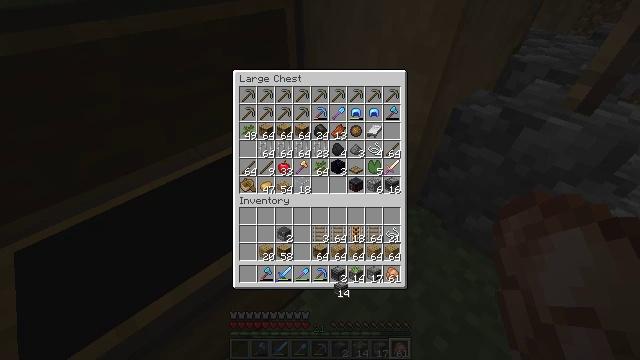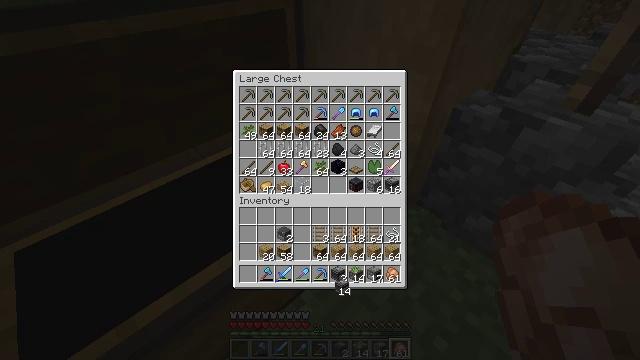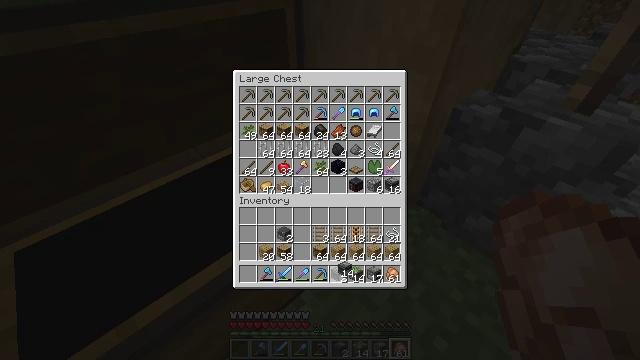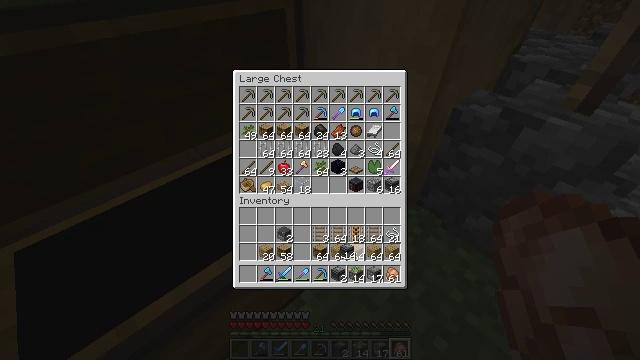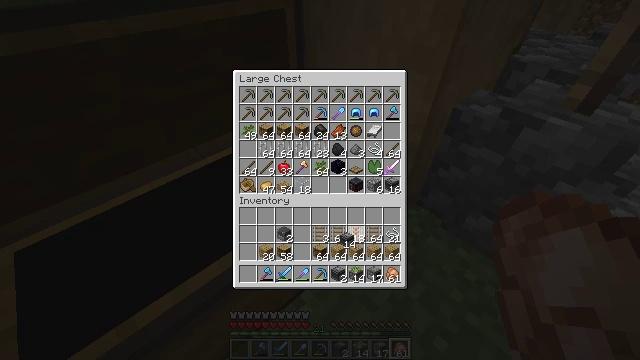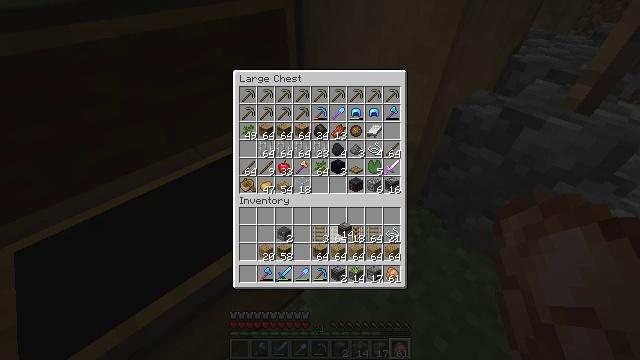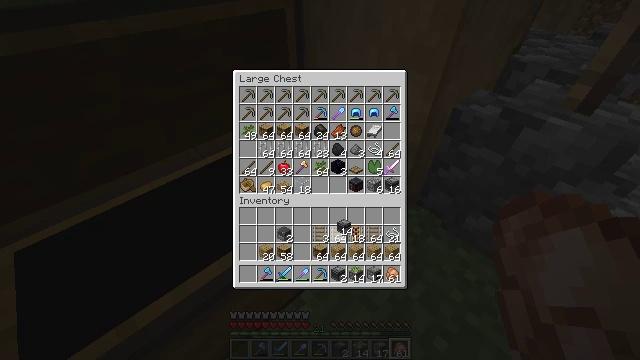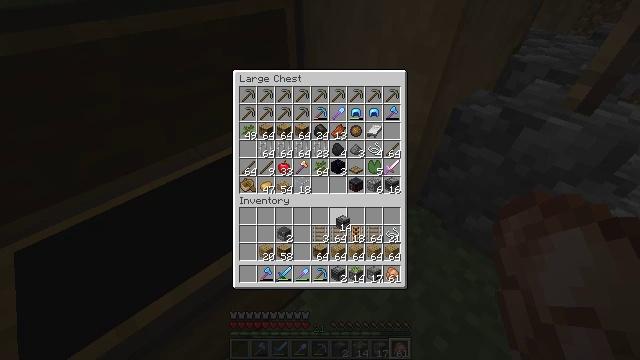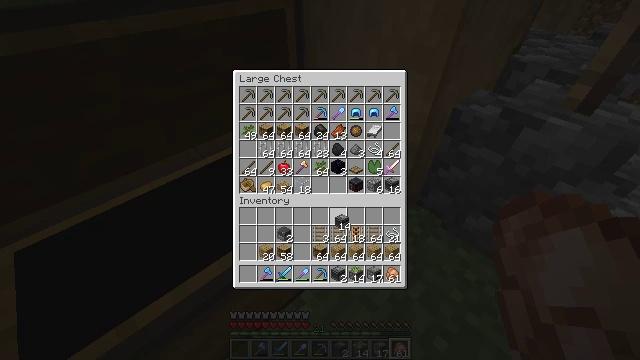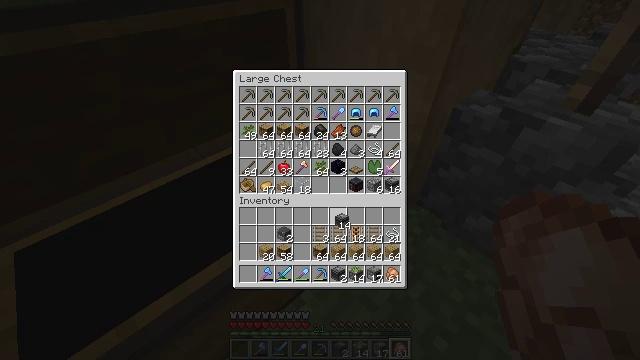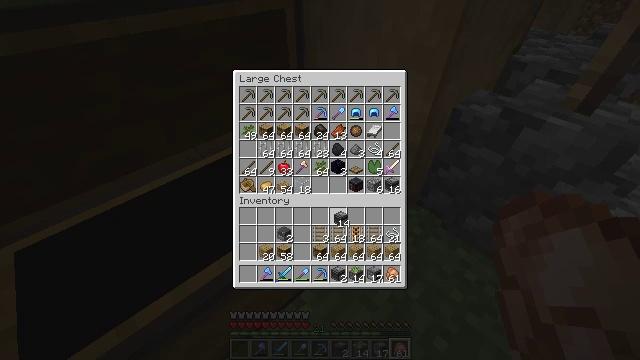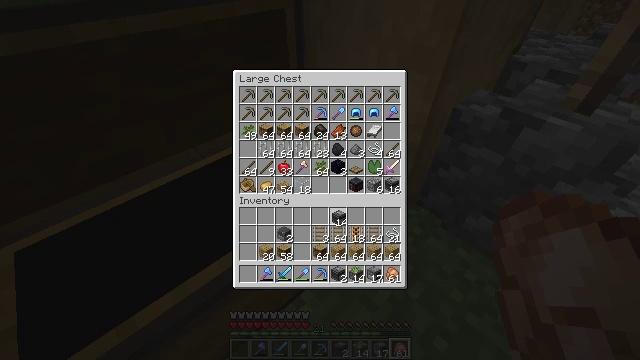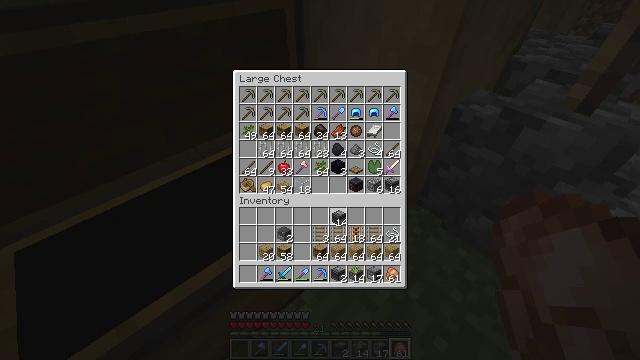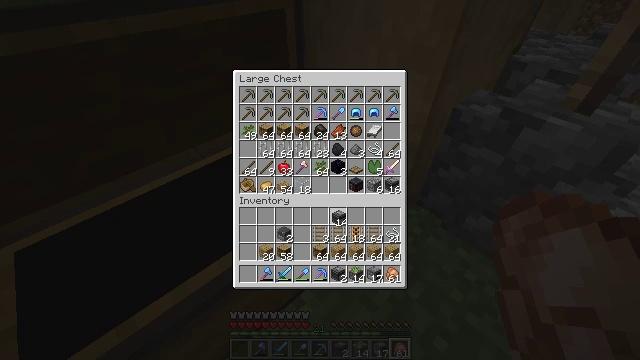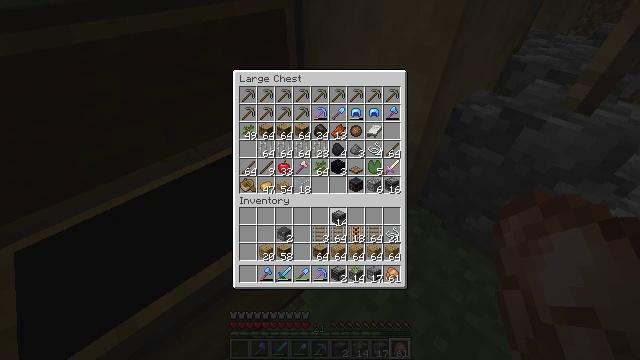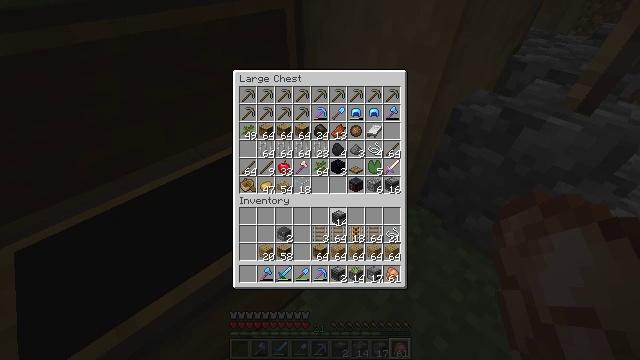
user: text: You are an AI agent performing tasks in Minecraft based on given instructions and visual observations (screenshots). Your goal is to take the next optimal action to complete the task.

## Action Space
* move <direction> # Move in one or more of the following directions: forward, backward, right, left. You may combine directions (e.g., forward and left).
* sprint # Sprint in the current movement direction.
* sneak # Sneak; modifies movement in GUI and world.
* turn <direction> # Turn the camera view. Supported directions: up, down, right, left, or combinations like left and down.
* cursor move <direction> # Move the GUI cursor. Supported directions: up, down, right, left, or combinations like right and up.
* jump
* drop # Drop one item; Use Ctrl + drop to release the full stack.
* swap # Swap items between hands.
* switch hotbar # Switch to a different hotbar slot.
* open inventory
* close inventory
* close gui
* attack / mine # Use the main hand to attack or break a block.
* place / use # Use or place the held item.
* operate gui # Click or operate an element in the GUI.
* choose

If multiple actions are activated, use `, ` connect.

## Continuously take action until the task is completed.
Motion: motion action
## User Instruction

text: Drop a furnace.
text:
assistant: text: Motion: no_op
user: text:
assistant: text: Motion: cursor move up
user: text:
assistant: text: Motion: cursor move up
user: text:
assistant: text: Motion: cursor move up
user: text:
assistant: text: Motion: cursor move up
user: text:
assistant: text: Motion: no_op
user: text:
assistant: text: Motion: no_op
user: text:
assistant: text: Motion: no_op
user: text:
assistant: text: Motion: no_op
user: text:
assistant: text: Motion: no_op
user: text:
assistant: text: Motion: no_op
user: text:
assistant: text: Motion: no_op
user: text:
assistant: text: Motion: operate gui
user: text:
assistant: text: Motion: operate gui
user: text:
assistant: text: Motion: operate gui
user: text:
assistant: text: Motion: no_op
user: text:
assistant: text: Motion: no_op
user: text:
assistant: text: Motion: cursor move down
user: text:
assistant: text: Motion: cursor move down
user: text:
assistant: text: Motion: cursor move down
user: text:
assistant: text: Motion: no_op
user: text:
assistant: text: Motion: no_op
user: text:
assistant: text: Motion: no_op
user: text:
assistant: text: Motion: no_op
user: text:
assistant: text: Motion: operate gui
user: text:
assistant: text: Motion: operate gui
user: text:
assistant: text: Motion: operate gui
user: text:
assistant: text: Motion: cursor move up
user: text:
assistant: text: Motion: cursor move right and up
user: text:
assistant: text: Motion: cursor move right and up